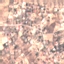
Land use / land cover: Residential